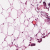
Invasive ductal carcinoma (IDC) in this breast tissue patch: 0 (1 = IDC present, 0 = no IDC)